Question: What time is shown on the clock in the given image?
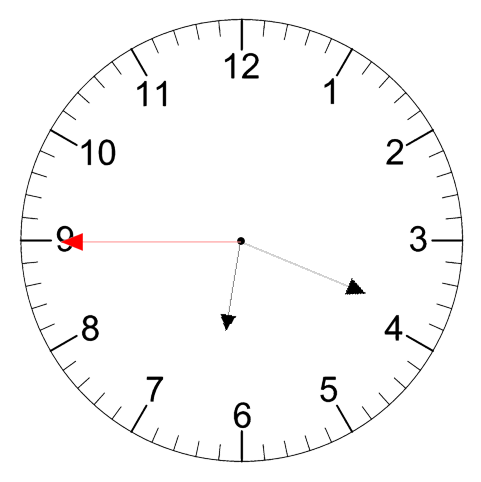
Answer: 06:18:45